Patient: sex M, age 64
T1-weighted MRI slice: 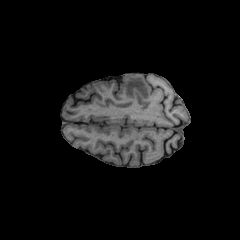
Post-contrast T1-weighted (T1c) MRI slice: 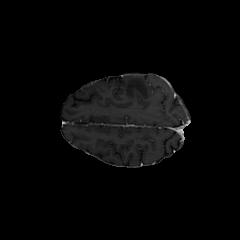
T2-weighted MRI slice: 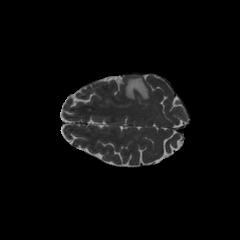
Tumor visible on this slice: yes
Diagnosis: Glioblastoma, IDH-wildtype
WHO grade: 4